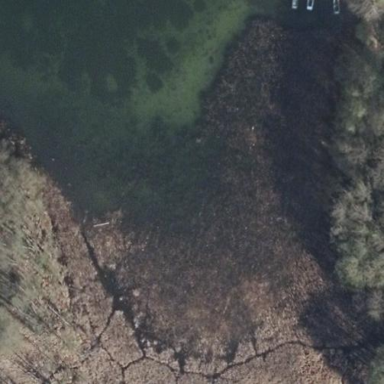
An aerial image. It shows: Wetland area dominated by reedbeds.